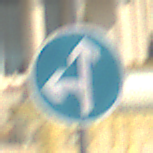
Verkehrszeichen: VorgeschriebeneFahrtrichtungGeradeausOderLinks
Umgebung: Outdoor, Suburban
Tageszeit: MorningAfternoon
Wetter: Clear
Licht: Natural
Jahreszeit: NotSpecified
Kontrast: HighContrast